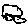
Label: car